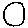
Label: circle